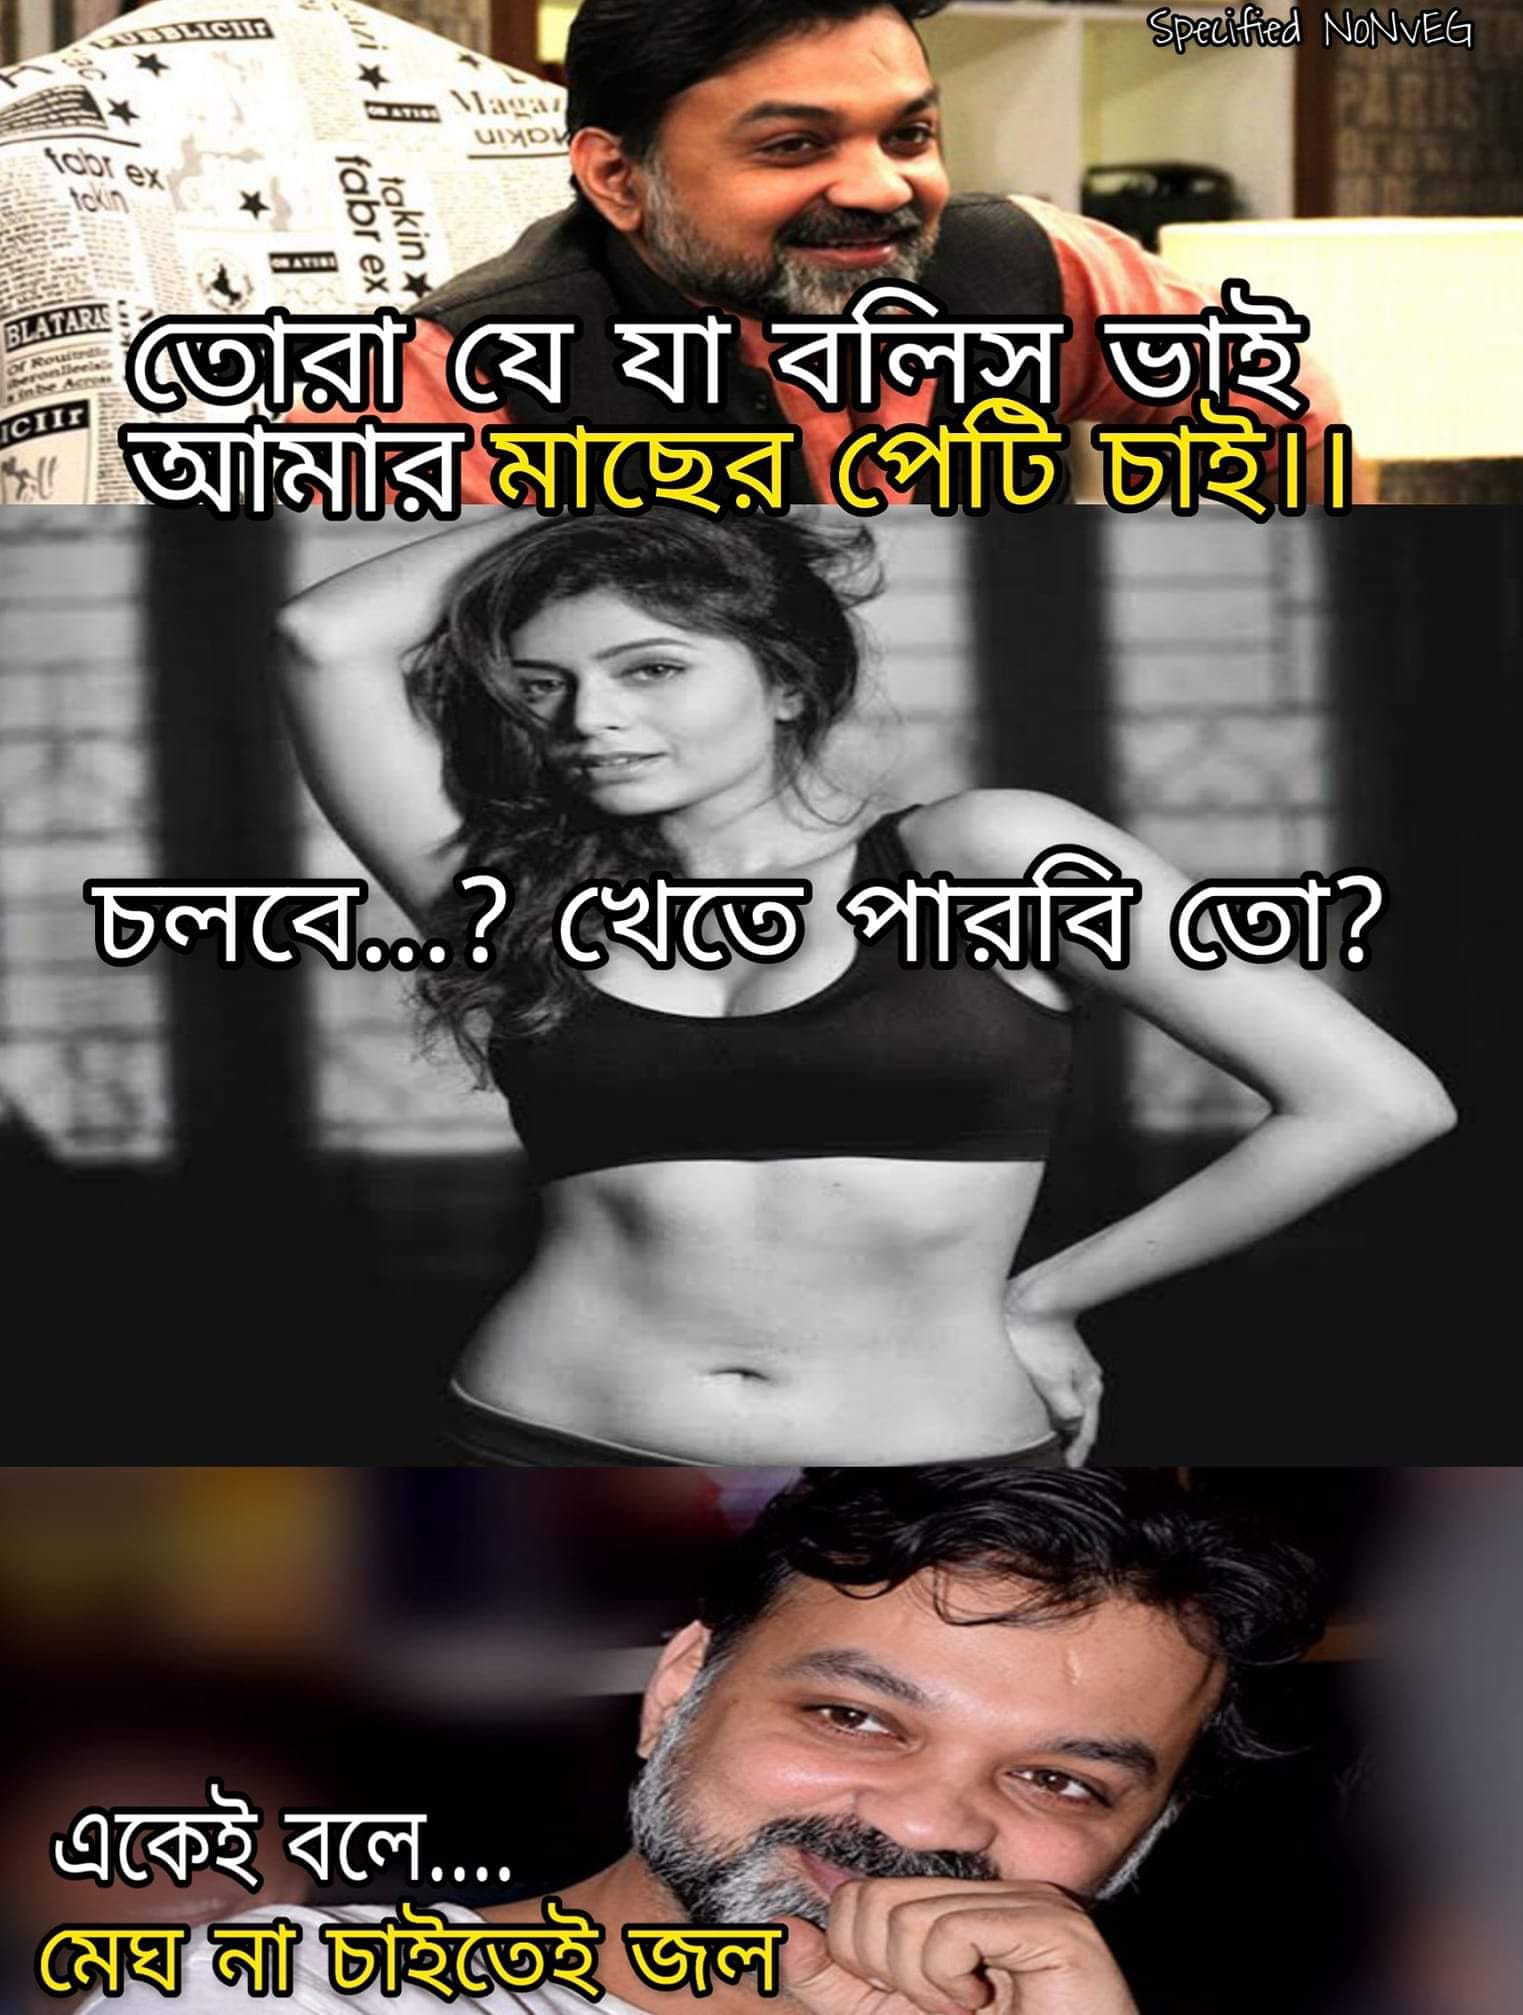
Caption: তোরা যে যা বলিস ভাই আমার মাছের পেটি চাই  ।।  চলবে ...? খেতে পারবি তো ?    একেই বলে ... মেঘ না চাইতেই জ্বল
Label: hate